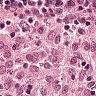
Metastatic tissue present: no